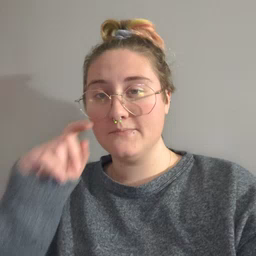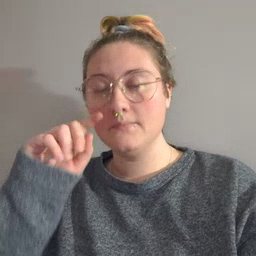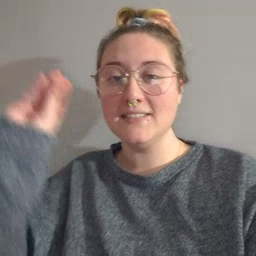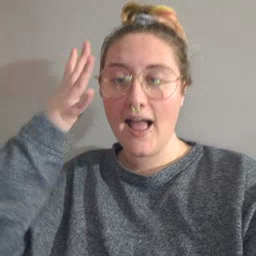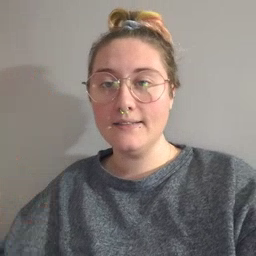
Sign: sun